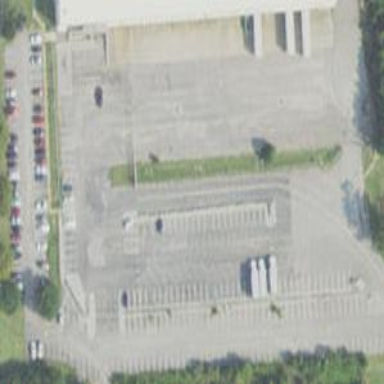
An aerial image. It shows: Parking area with surface.